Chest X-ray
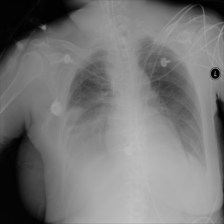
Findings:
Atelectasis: positive
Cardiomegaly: negative
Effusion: negative
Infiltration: negative
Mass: negative
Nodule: negative
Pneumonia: negative
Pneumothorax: negative
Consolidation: negative
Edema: negative
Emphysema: negative
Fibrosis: negative
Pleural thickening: negative
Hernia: negative